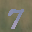
Label: 7